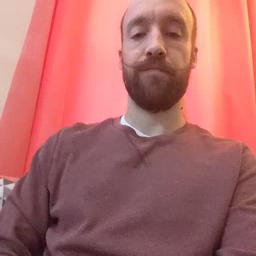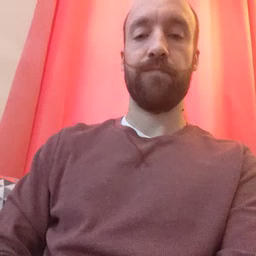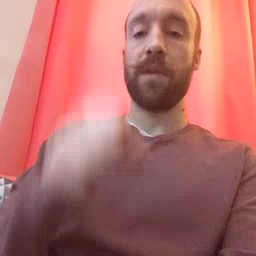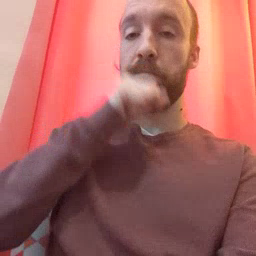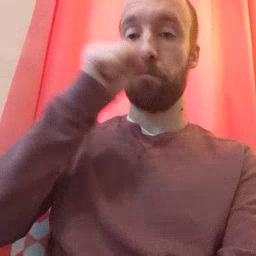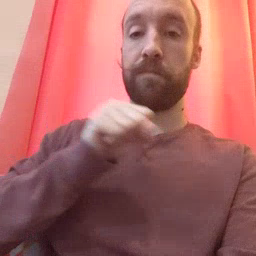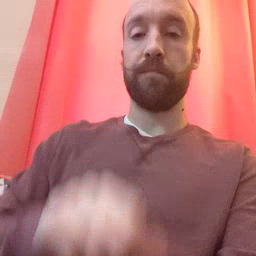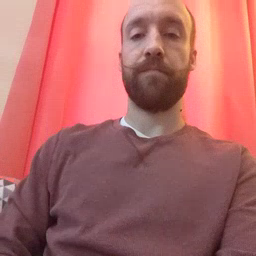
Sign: icecream